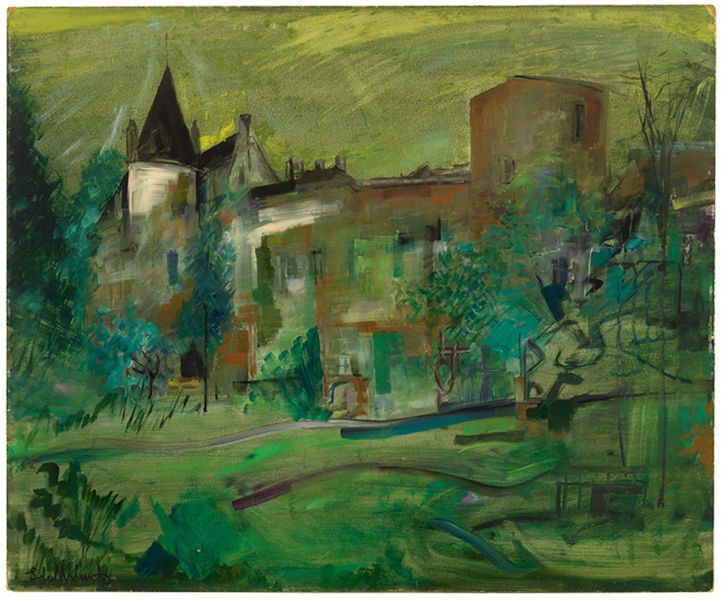
Titel: Castle in Burgundy , Castle in Burgundy
Künstler: Sviatoslav Malevskii-Malevich (Malewsky)
Standort: Amherst (Massachusetts, USA)
Institution: Mead Art Museum, Amherst College
Schlagwörter: architecture, blue, church, oil, red, white, window, bench, black, dark, green, modern, painting, wall, windows, yellow, flowers, oil painting, pink, brown, plant, cloud, sky, tree, building, house, landscape, nature, orange, water, germany, houses, roof, roofs, tower, trees, village, grass, light, river, bushes, exterior, garden, path, plants, road, castle, color, impressionism, purple, glasses, sketch, movement, abstract, bridge, town, city, park, walls, buildings, gate, manor, watercolor, art, lines, mark, bush, impressionist, brush, cubism, canvas, colour, paint, chimney, cityscape, spire, work, impression, weeds, greens, surreal, pointed, ugly, shades, impressionsim, strange, gloomy, yard, loose, drab, evergreen, turquoise, watrer, ae, quick, vague, compound, rvier